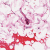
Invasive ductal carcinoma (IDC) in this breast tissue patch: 0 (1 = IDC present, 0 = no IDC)